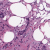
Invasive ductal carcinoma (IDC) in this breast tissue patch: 1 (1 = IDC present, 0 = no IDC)